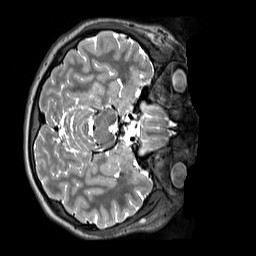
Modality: T2w
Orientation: axial
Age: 13
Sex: female
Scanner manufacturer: siemens
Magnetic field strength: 3 T
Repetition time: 3.2 s
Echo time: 0.408 s